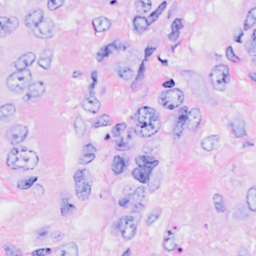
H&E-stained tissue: Breast